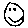
Label: smiley face